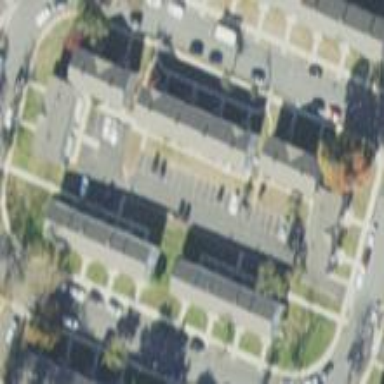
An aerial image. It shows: Sidewalk.